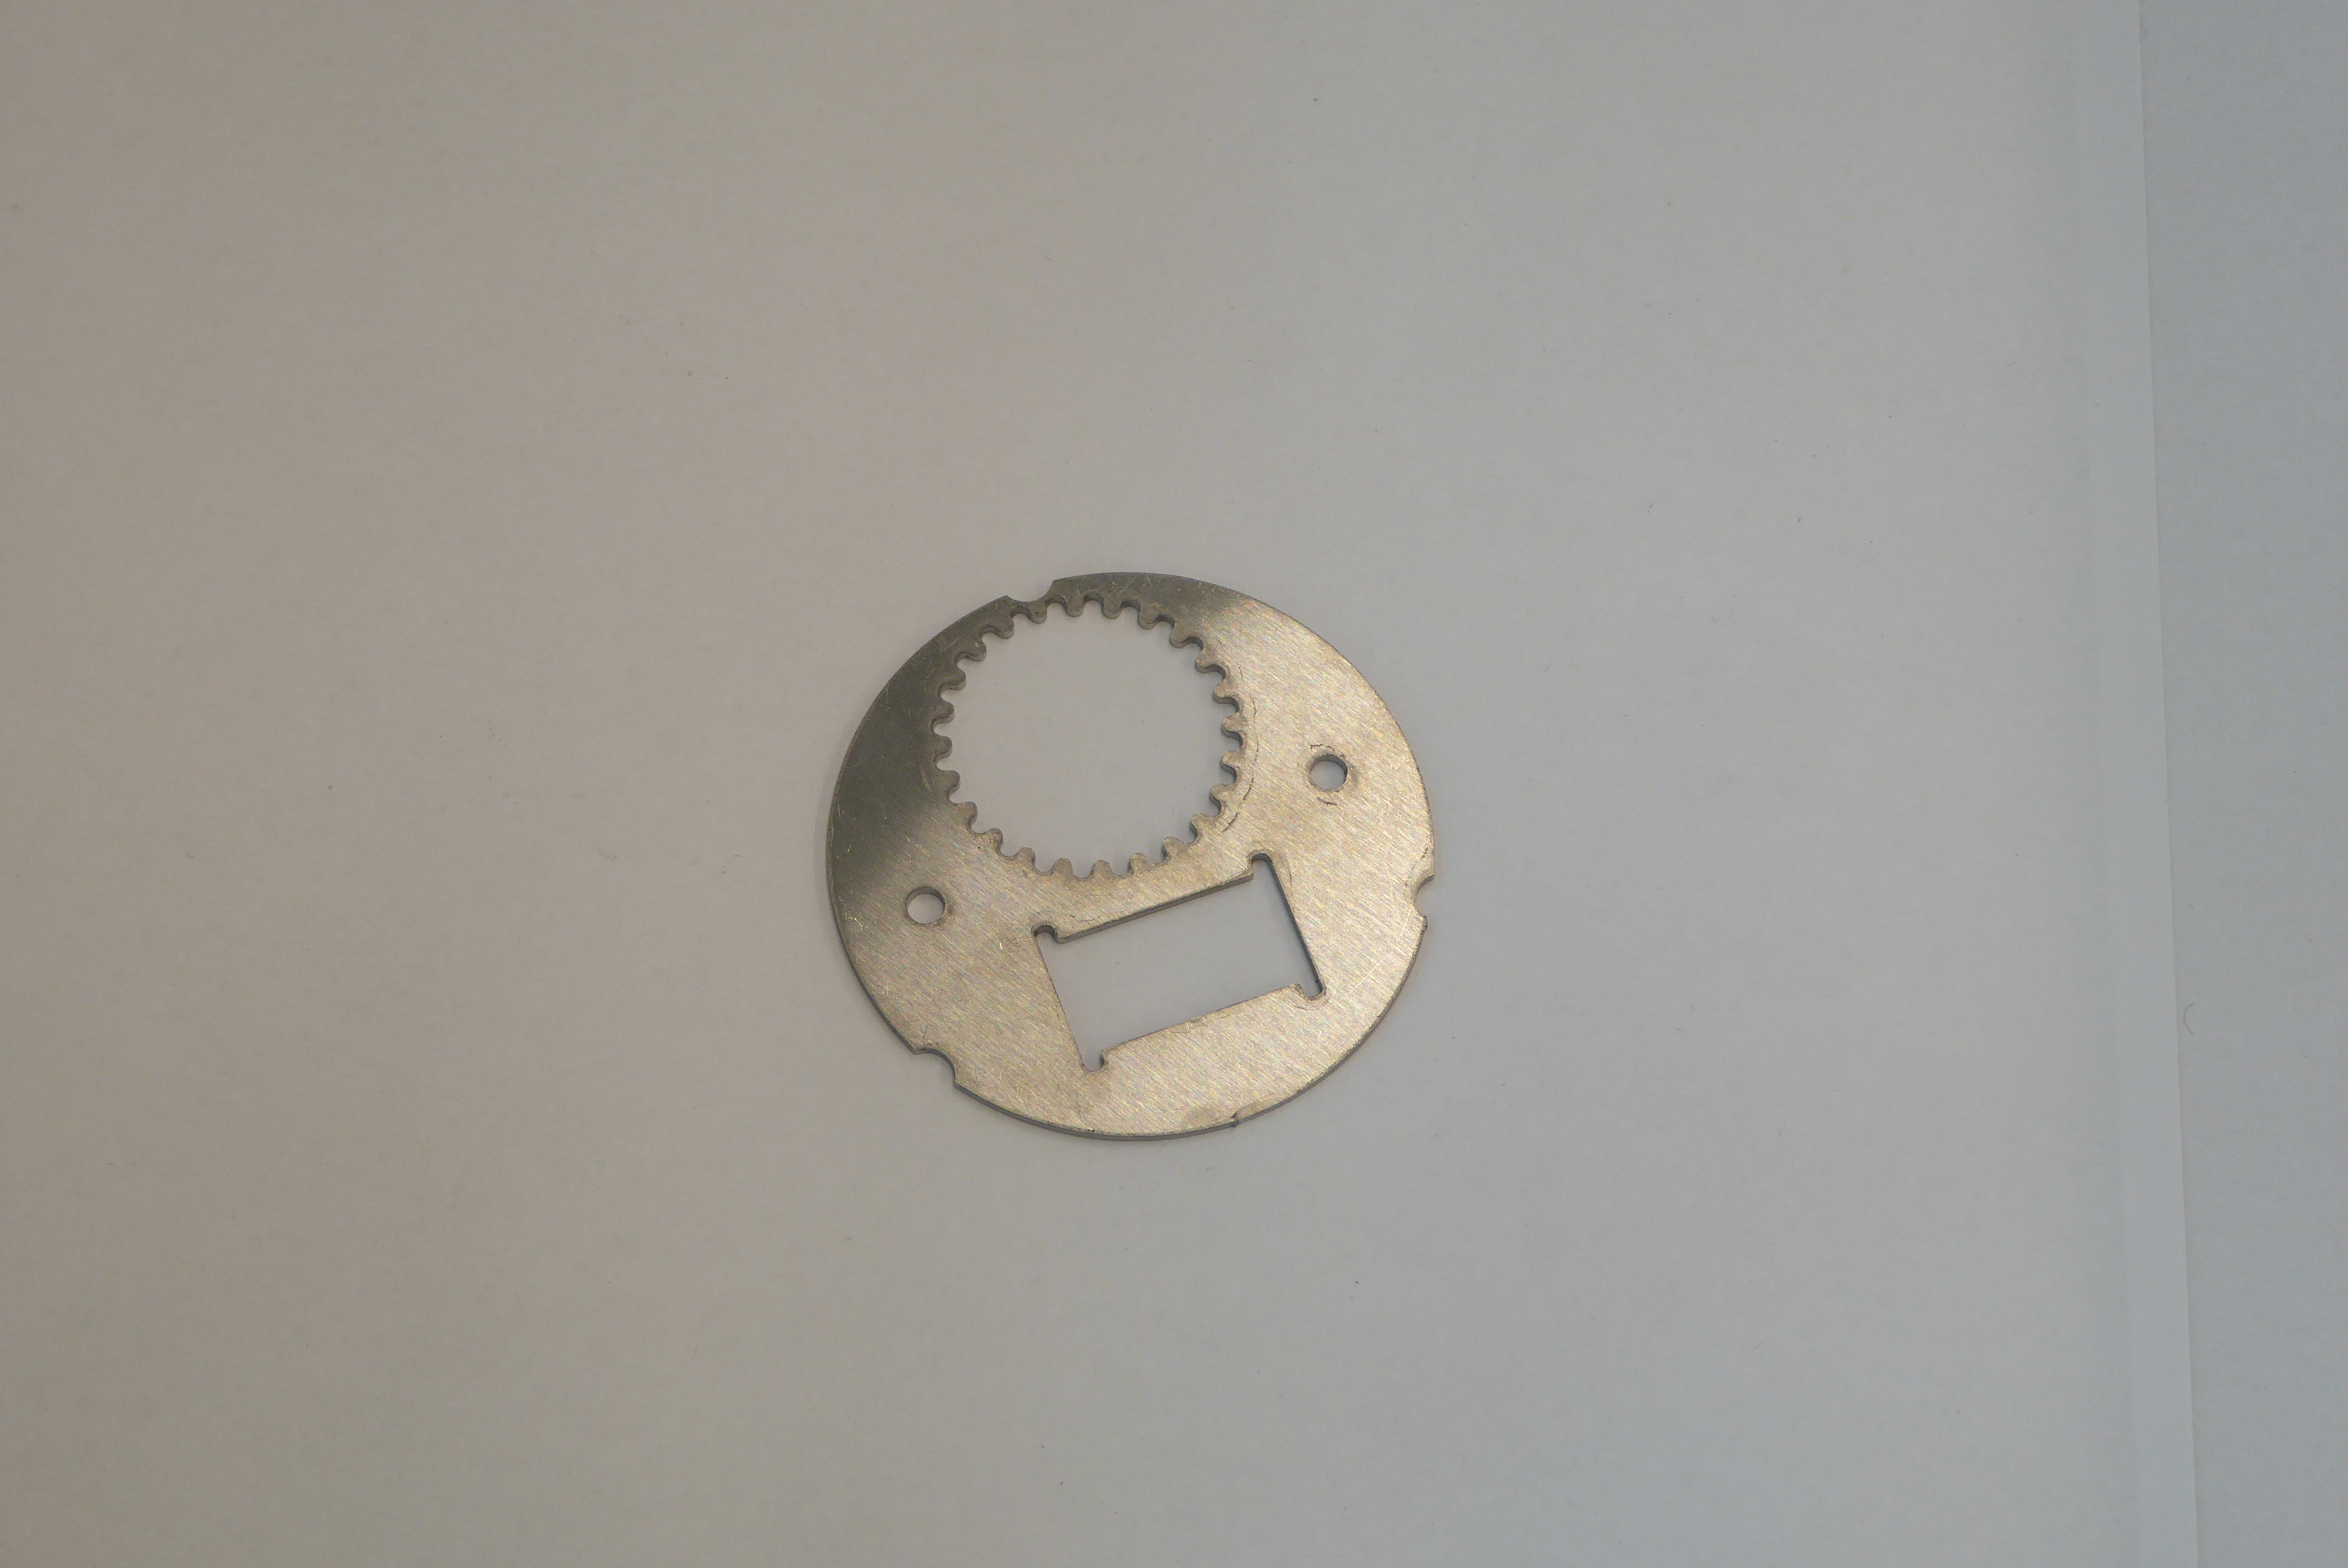
Label: Bottle Opener - Inlay